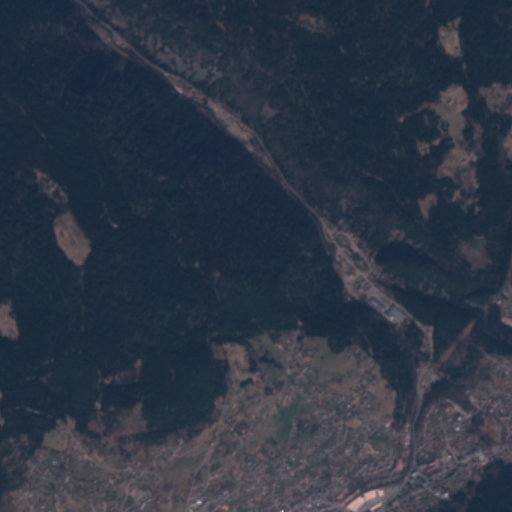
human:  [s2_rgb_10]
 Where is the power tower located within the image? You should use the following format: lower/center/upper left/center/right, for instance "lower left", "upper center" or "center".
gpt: The power tower is located in the lower right of the image.
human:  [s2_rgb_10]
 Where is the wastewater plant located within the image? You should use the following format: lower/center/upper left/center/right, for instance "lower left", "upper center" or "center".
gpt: The wastewater plant is located in the upper center of the image.
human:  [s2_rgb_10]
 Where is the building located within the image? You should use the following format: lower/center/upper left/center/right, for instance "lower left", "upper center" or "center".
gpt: There is no building in the image.